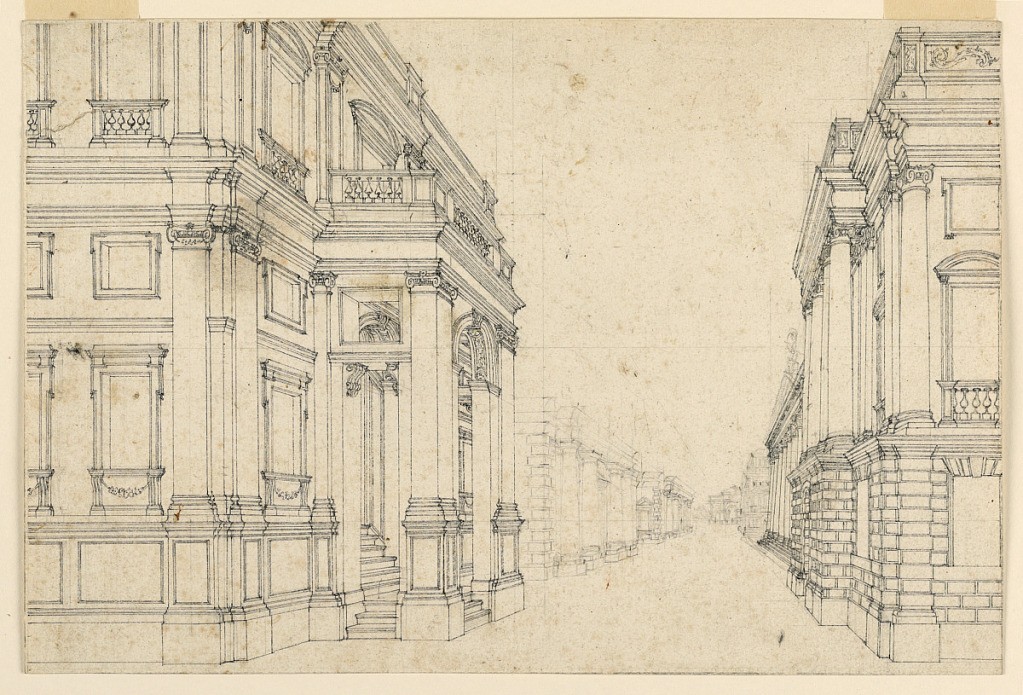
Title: Stage Design: City Street with Palaces
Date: late 18th century
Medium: Pen and black ink, pencil
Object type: Drawing
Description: Horizontal rectangle. At left and at right, opposite each other, are two mansions. The first with an open vestibule with a staircase leading to the street. The second house at right has the facade of a temple. The other houses are outlined in pencil. On the reverse some architectural drawings.